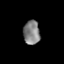
Tissue: prostate
Cell type: Epithelial cells
Senescence score: 0.3576
Nuclear area (px): 388
Mean DAPI intensity: 128.992